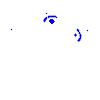
Particle: electron